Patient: sex M, age 78
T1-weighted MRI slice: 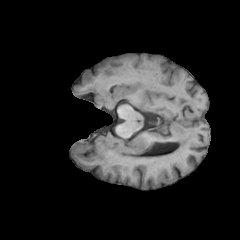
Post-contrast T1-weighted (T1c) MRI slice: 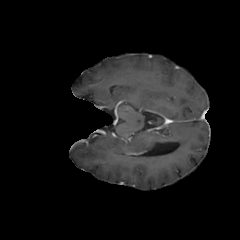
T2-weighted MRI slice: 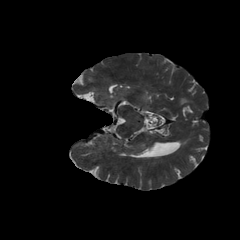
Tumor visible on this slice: no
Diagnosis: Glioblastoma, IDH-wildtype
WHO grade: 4